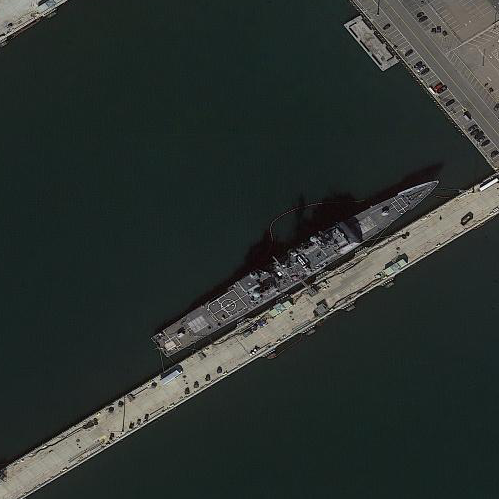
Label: Ticonderoga-class_cruiser